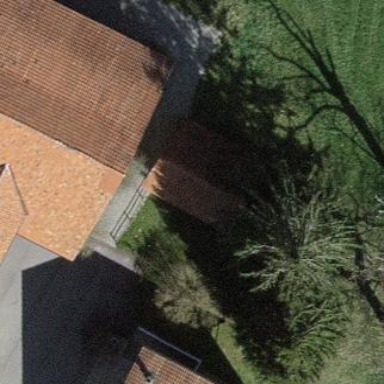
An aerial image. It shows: Hut.